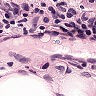
Metastatic tissue present: yes